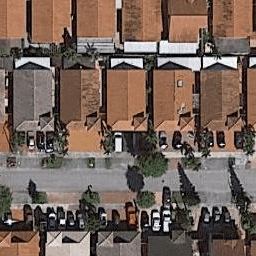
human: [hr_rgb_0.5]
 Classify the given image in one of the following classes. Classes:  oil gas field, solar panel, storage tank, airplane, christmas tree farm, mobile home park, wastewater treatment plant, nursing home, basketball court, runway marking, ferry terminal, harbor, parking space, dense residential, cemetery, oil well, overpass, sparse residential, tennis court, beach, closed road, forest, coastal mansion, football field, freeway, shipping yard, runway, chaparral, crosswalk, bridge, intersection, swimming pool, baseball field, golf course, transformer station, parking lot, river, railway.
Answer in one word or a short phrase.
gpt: dense residential